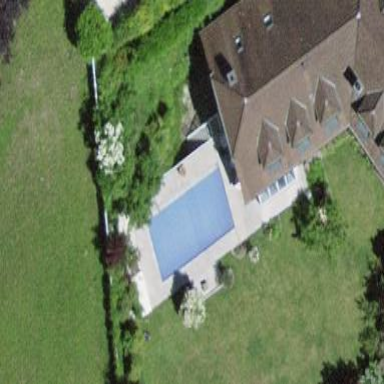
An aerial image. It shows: Swimming pool located in leisure land.